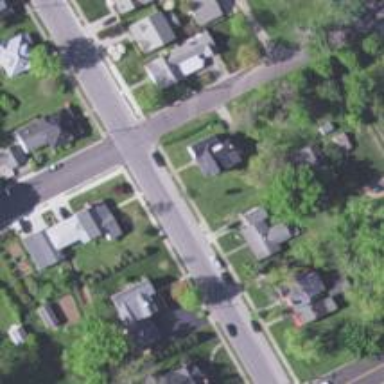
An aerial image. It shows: Neighborhood.